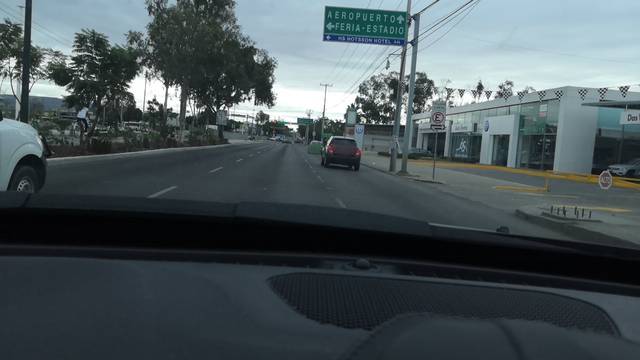
Region: Mexico
Coordinates: 21.098, -101.665